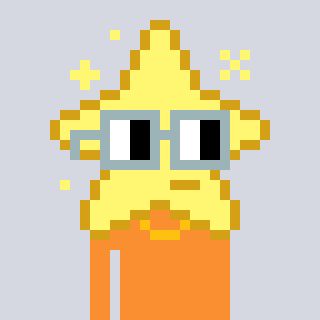
a pixel art character with square dark gray glasses, a star-shaped head and a orange-colored body on a cool background